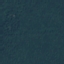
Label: Forest